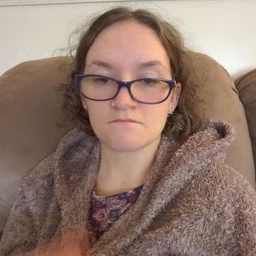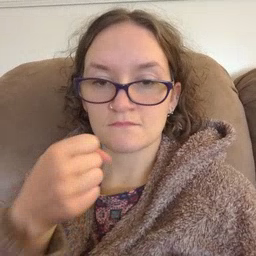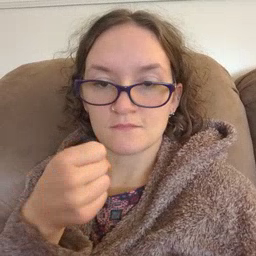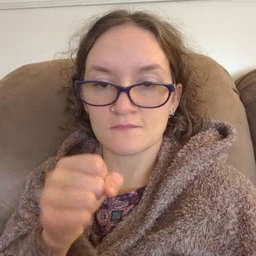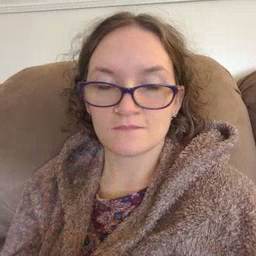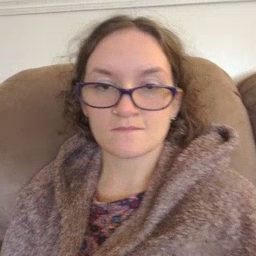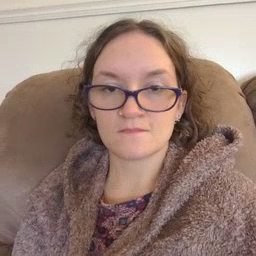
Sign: make